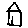
Label: house